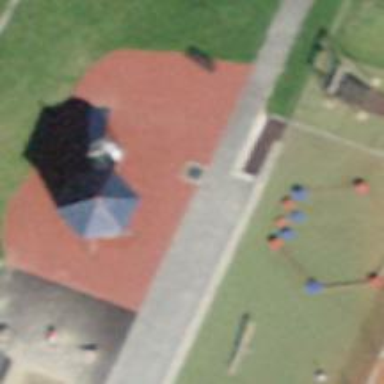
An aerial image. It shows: Playground featuring springy aeroplane.